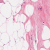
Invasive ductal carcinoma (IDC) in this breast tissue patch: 0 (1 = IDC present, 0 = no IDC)